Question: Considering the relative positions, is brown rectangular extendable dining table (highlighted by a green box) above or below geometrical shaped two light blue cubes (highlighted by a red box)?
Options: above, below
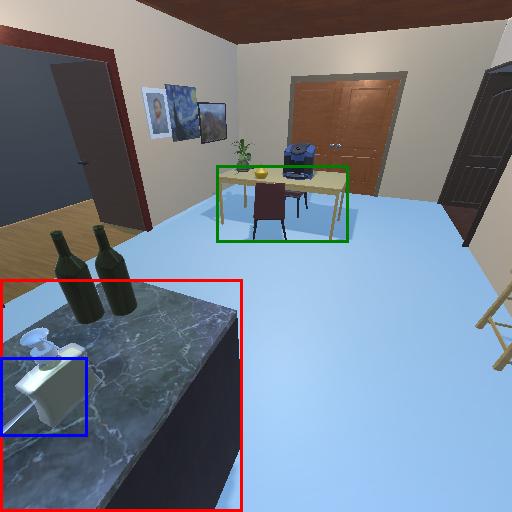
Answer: above